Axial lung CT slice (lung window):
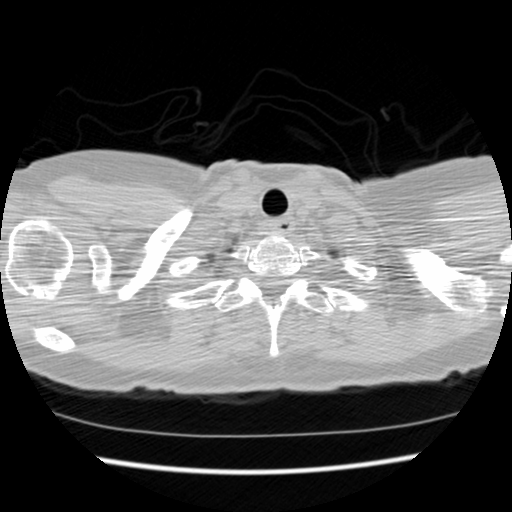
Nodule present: no